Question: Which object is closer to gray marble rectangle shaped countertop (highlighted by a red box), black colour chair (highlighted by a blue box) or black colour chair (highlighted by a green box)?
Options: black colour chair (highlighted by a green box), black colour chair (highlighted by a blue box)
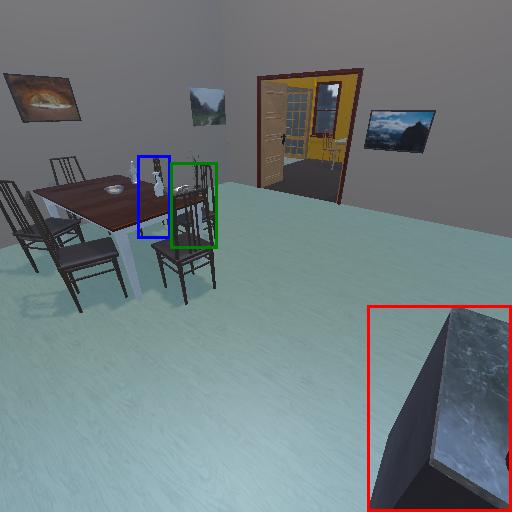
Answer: black colour chair (highlighted by a green box)